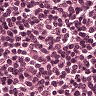
Metastatic tissue present: no